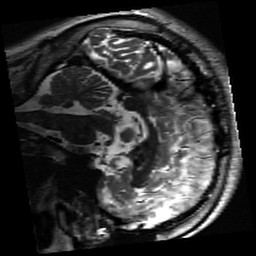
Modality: inplaneT2
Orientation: sagittal